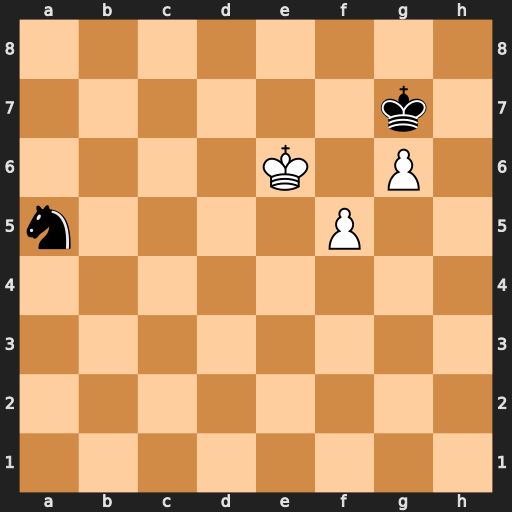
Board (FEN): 8/6k1/4K1P1/n4P2/8/8/8/8
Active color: w
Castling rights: -
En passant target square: -
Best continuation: f6+ Kxg6 f7 Kg7 Ke7 Nc6+ Ke8 Kf6 f8=Q+